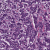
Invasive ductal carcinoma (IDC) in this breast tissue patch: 0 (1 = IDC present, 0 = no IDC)